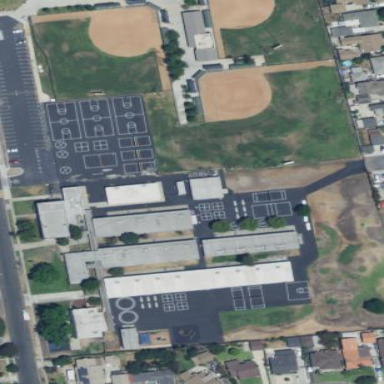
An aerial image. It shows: School.